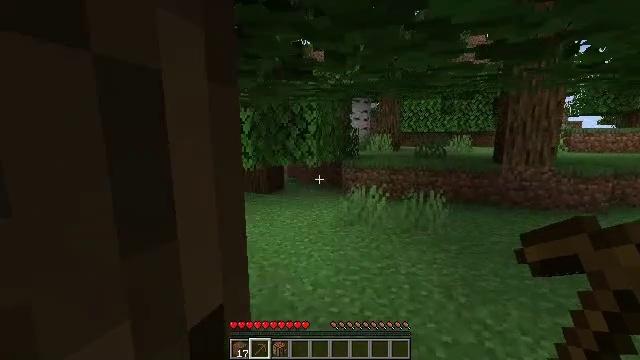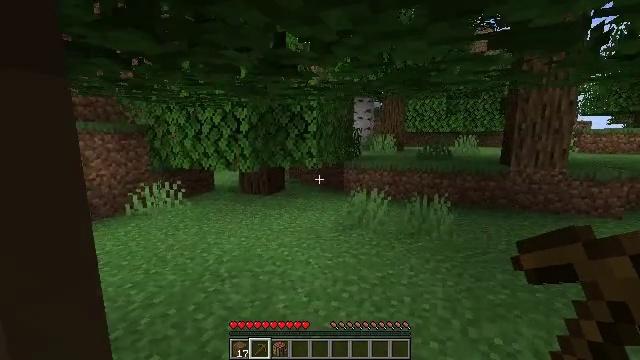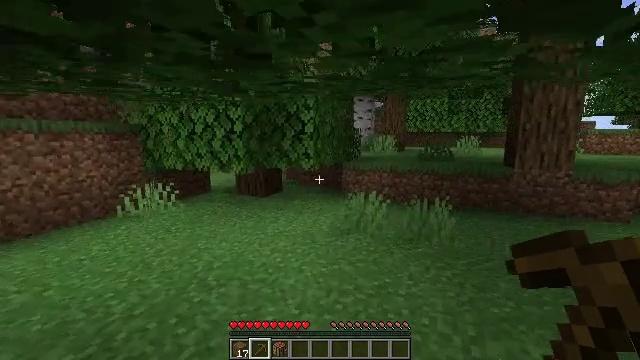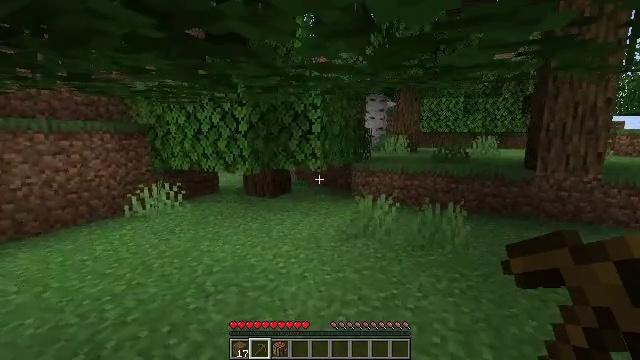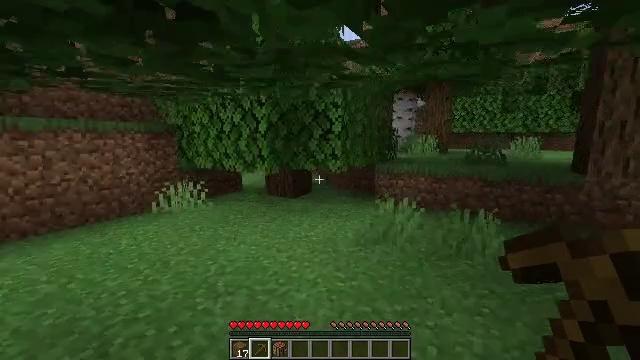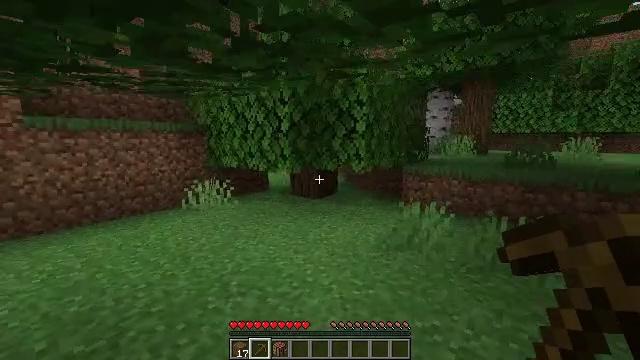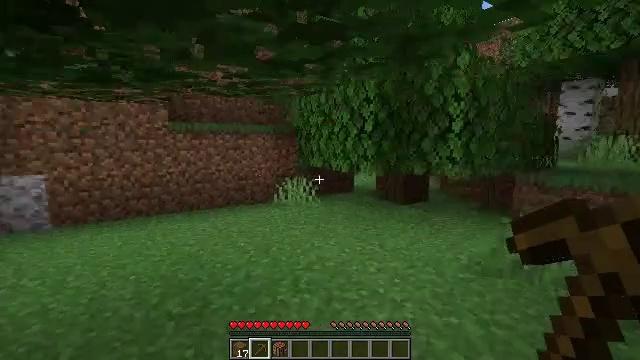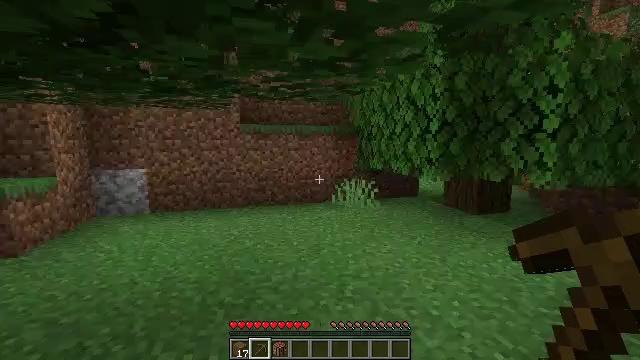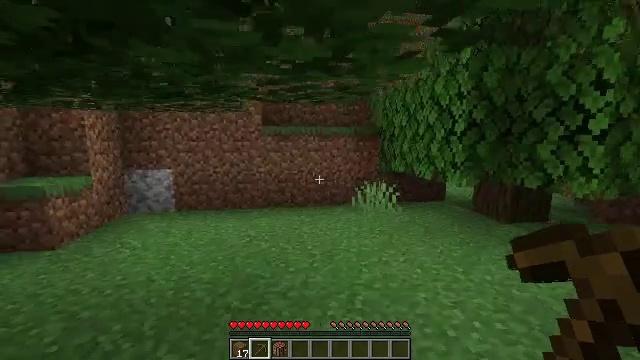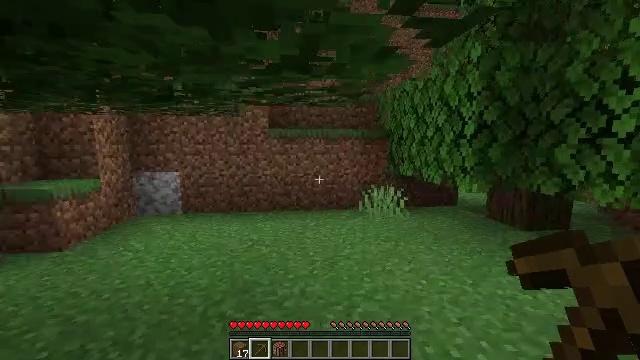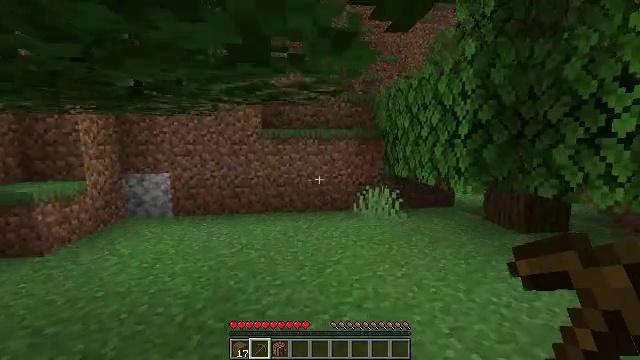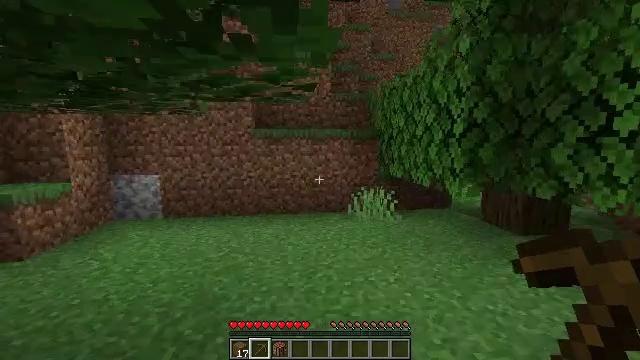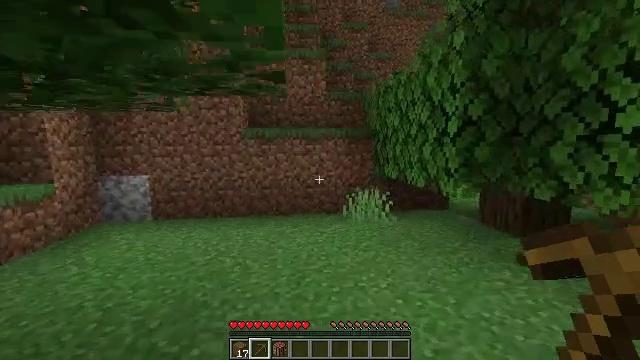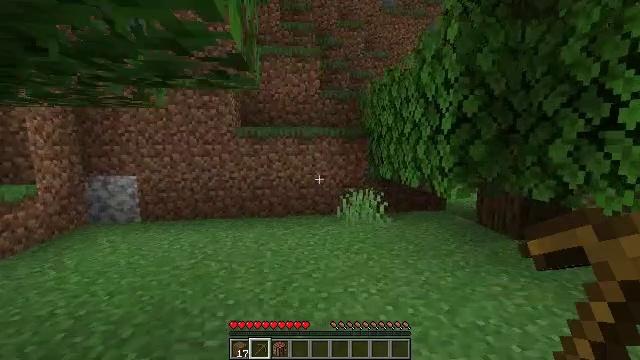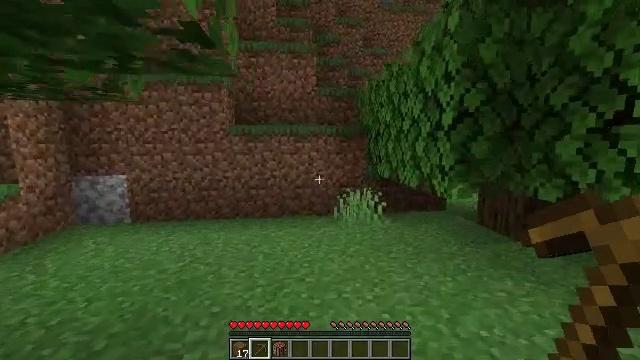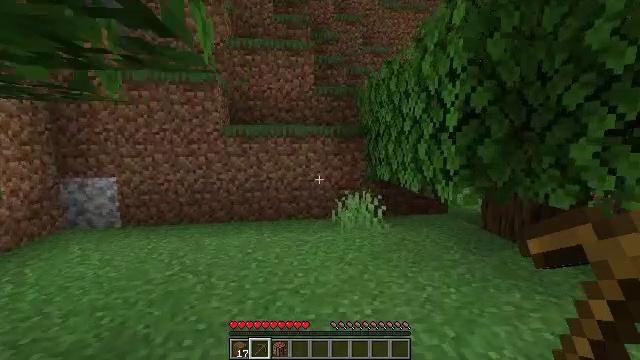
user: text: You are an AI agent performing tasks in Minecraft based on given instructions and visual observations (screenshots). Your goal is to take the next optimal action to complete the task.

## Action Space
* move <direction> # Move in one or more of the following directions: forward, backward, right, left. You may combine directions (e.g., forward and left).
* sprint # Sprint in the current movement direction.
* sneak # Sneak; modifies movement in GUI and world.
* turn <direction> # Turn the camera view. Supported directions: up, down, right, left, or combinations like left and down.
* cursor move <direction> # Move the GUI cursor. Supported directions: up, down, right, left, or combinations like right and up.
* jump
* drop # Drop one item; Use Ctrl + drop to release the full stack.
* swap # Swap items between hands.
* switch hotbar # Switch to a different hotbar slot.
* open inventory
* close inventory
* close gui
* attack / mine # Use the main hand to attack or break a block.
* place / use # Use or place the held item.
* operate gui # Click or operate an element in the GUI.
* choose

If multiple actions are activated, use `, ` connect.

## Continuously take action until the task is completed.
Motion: motion action
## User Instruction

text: Harvest stone in the caves.
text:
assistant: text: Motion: move forward
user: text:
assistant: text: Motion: move forward
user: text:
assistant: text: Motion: move forward and move right, turn left
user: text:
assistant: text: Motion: move forward and move right, turn left
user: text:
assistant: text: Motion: move forward and move right, turn left
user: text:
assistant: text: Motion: move forward and move right, turn left
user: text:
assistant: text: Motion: move forward and move right, turn left
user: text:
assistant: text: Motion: move forward and move right, turn left
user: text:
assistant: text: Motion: move forward and move right, turn left
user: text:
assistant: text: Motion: move forward and move right
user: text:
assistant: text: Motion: move forward and move right
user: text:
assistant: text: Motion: move forward and move right
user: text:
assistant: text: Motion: move forward
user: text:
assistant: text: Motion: move forward
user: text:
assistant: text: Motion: move forward
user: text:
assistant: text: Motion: move forward
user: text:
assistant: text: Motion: move forward
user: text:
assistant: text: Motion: move forward
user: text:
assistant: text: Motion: move forward
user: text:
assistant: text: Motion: move forward
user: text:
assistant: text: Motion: move forward
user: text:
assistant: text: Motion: move forward
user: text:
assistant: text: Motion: move forward
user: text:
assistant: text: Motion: move forward
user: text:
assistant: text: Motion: move forward and move left
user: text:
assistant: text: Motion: move forward and move left
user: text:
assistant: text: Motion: move forward and move left
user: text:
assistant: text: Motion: move forward and move left, turn right
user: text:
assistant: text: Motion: move forward and move left, turn right
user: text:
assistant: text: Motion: move forward and move left, turn right